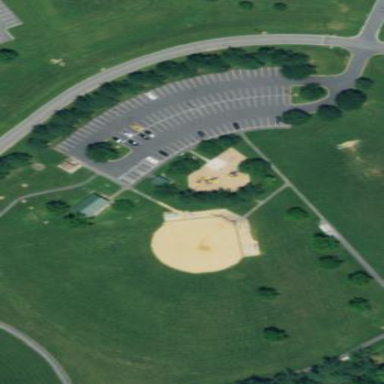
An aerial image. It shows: Baseball pitch for leisure land activities.